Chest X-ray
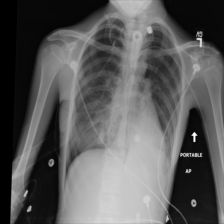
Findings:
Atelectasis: positive
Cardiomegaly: negative
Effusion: negative
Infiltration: negative
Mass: negative
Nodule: negative
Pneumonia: negative
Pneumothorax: positive
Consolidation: negative
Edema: negative
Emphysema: negative
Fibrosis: negative
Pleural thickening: negative
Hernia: negative